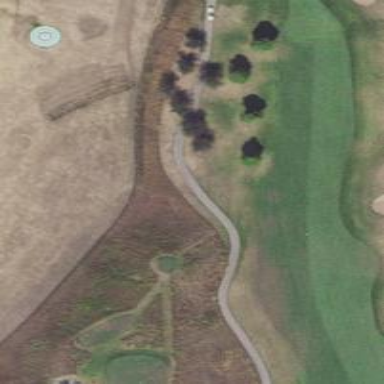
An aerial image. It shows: Path for golf carts.